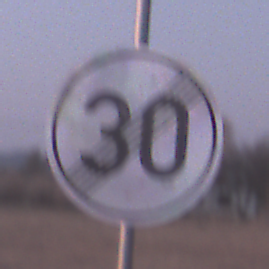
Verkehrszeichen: EndeGeschwindigkeit30
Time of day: SunriseSunset
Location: Outdoor (Nature)
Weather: Clear
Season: NotSpecified
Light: Natural